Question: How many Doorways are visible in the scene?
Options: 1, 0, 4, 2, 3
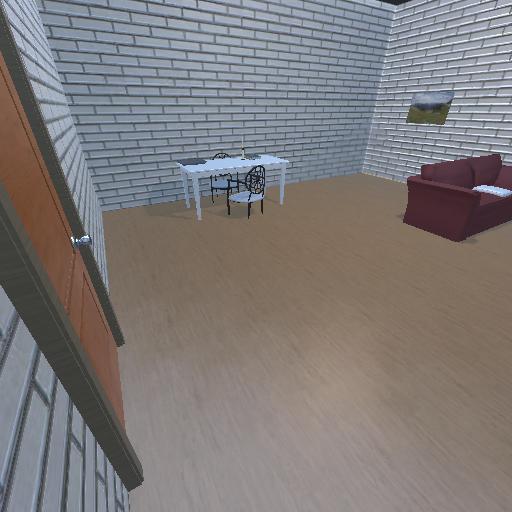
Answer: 1